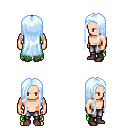
a pixel art fantasy rpg character, male body template, human, light skin, green tattered cape, metal pants, white cyan extra-long hairstyle, maroon shoes, four views (front, back, left, right), 2x2 character sprite sheet, small pixel art, hard edges, no anti-aliasing